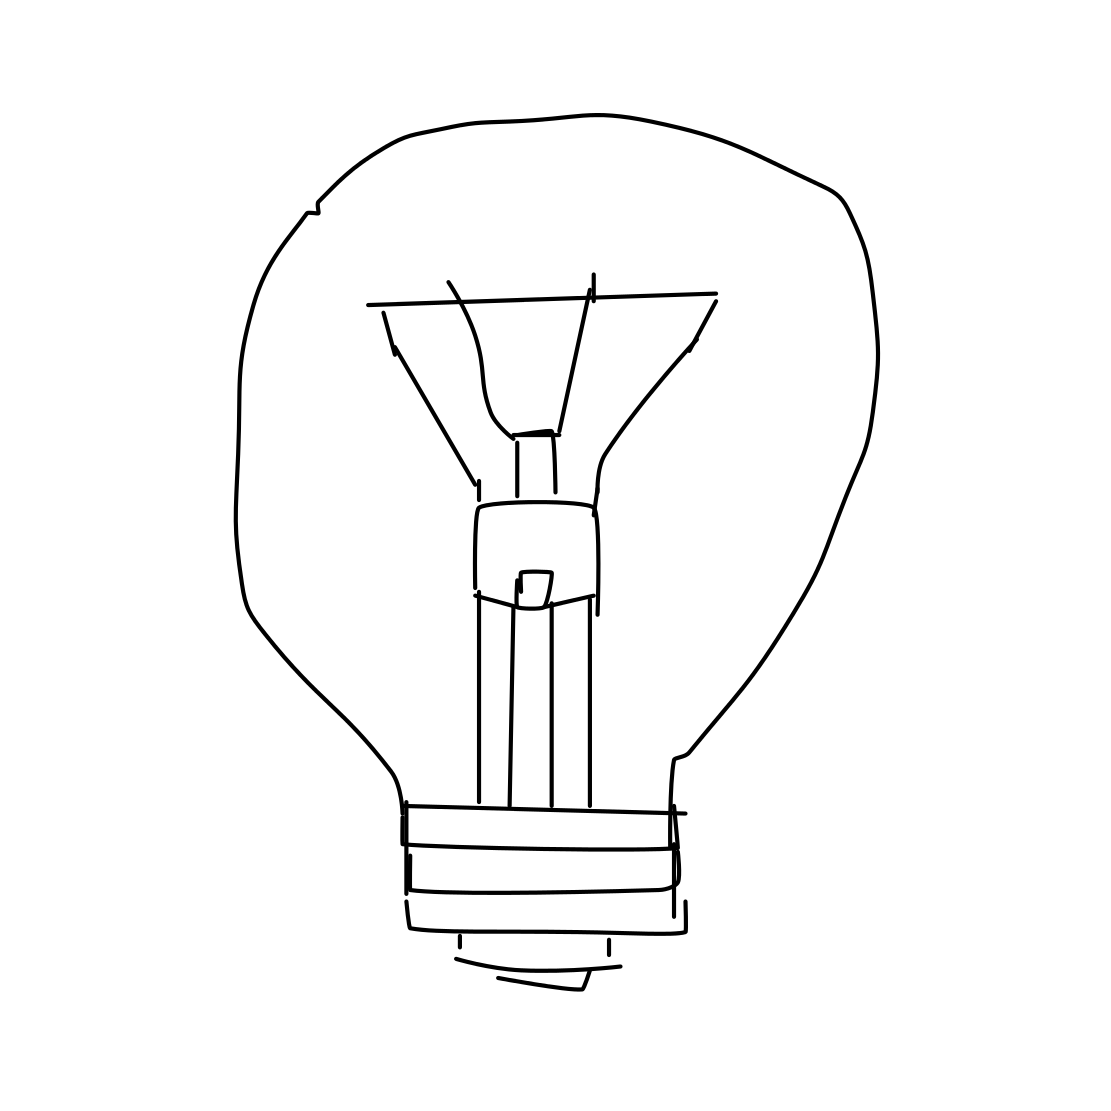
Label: lightbulb